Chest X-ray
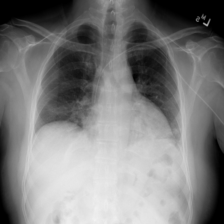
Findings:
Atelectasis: negative
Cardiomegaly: negative
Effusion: negative
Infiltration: negative
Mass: negative
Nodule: negative
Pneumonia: negative
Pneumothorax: negative
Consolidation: negative
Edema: negative
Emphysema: negative
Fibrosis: negative
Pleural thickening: negative
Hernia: negative